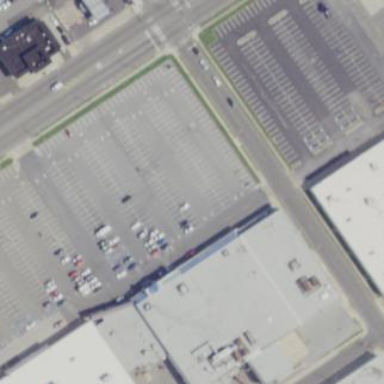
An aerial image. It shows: Retail area.